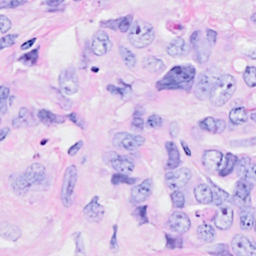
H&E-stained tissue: Breast